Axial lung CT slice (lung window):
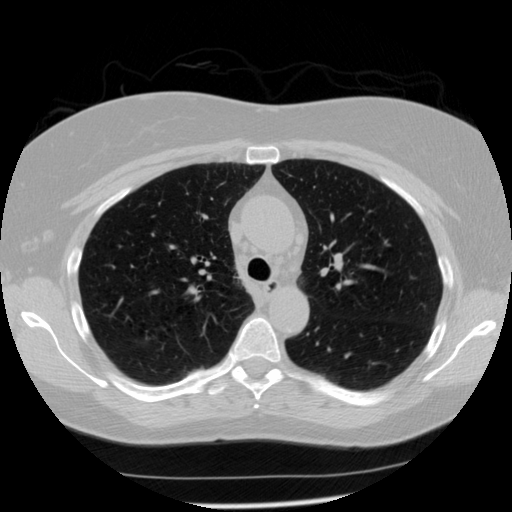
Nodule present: no